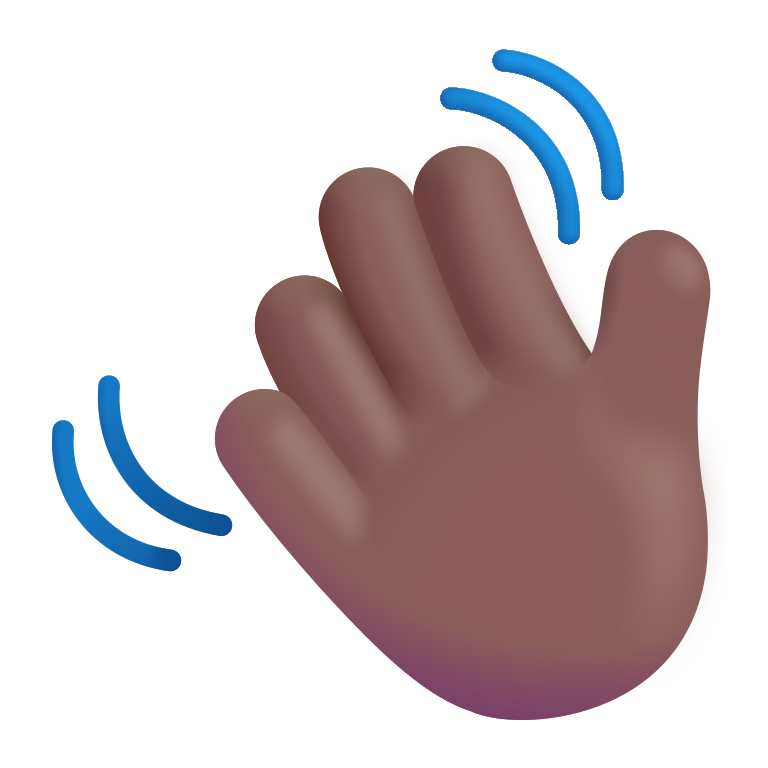
waving hand color  dark